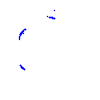
Particle: proton